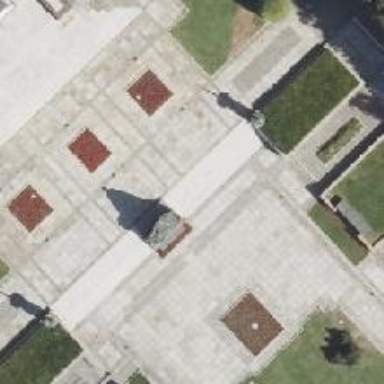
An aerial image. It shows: Memorial featuring statue.